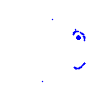
Particle: electron